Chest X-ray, PA view. Patient: 26 years old, sex F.
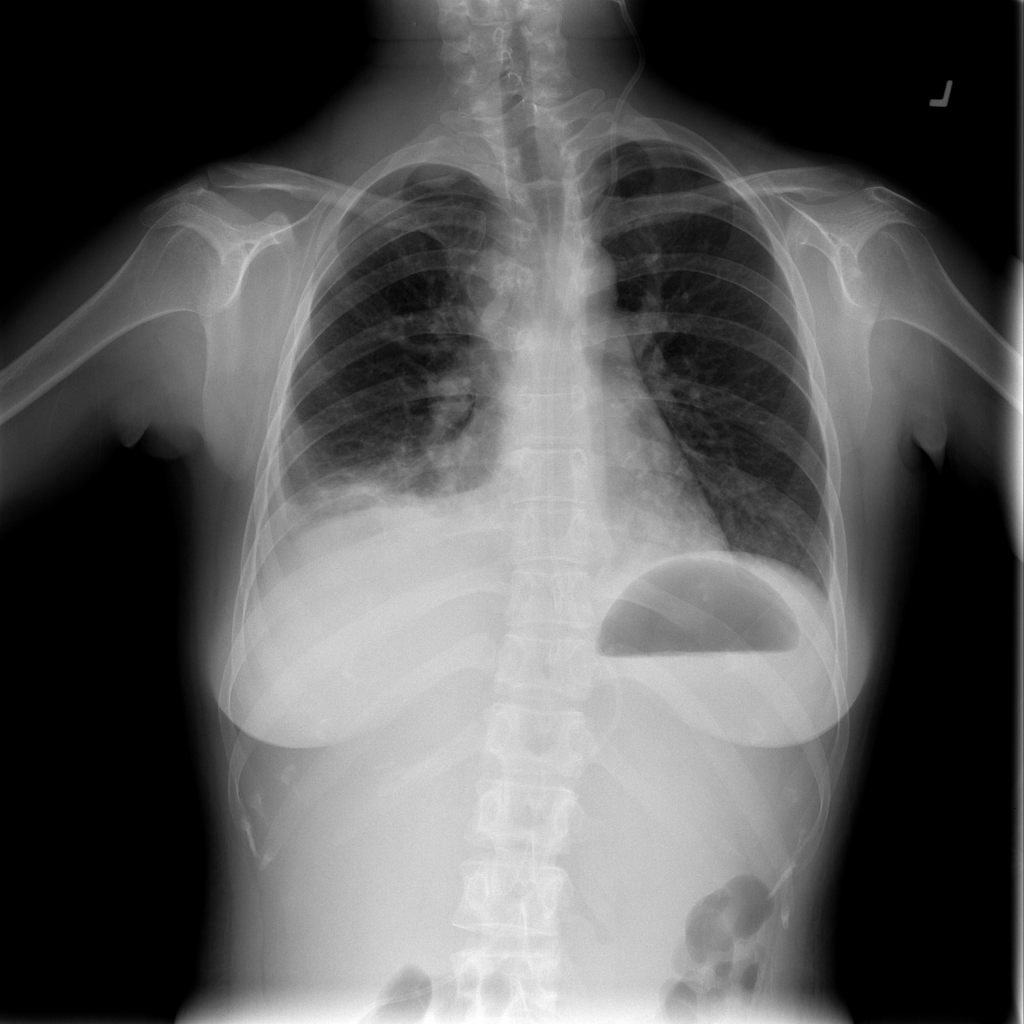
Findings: Atelectasis, Pneumonia